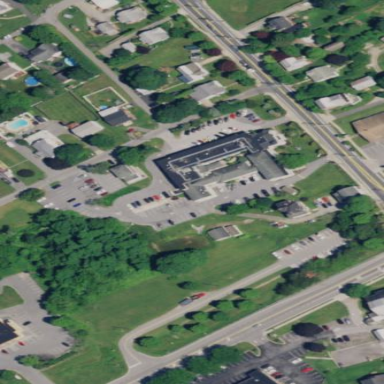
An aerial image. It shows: This is residential area with nursing home.